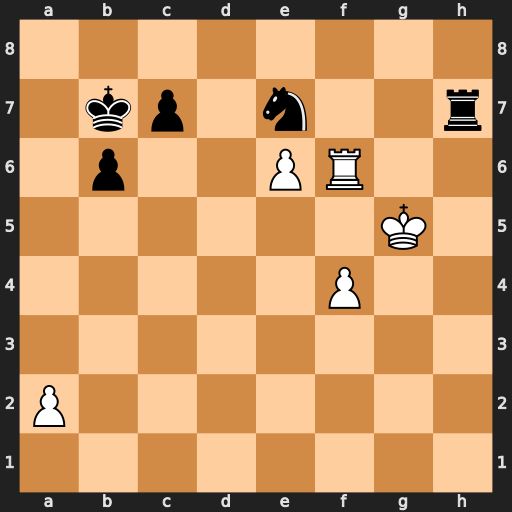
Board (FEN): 8/1kp1n2r/1p2PR2/6K1/5P2/8/P7/8
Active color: w
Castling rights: -
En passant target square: -
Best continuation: Rf7 Rh2 Rxe7